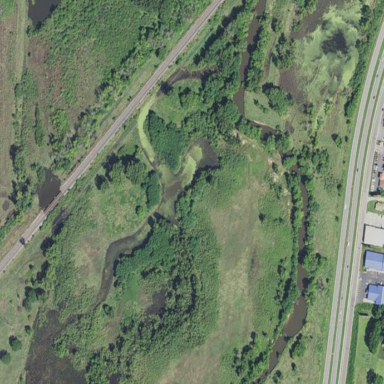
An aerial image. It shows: Marshy wetland area.